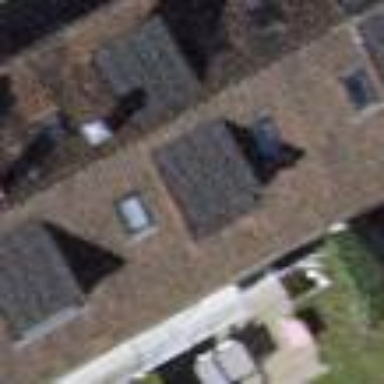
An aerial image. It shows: Terrace building.